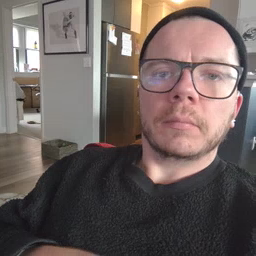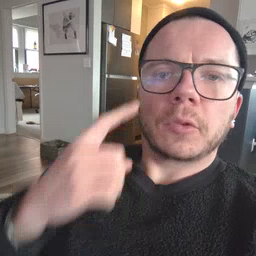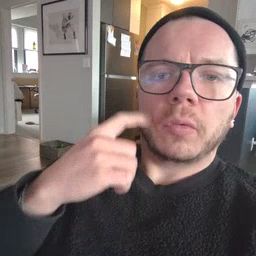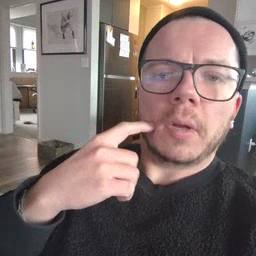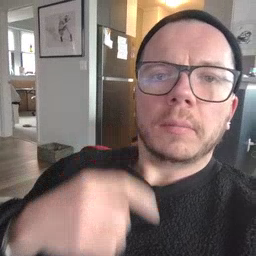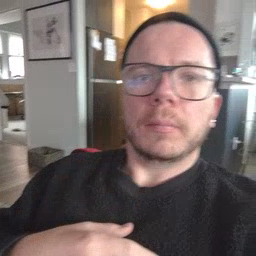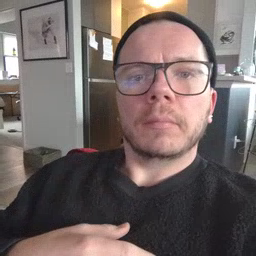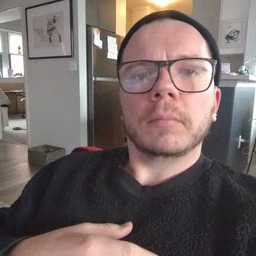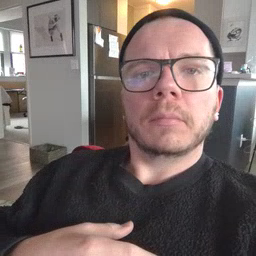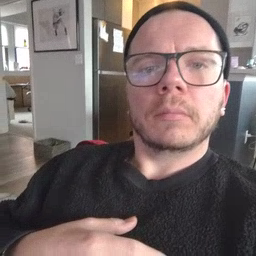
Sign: cry